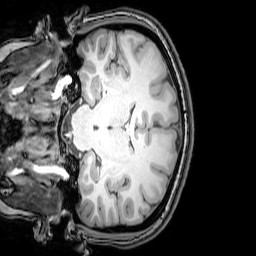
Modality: T1w
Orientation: coronal
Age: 25
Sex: female
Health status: healthy
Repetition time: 0.081 s
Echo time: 0.037 s